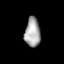
Tissue: prostate
Cell type: Epithelial cells
Senescence score: 0.2466
Nuclear area (px): 447
Mean DAPI intensity: 165.714